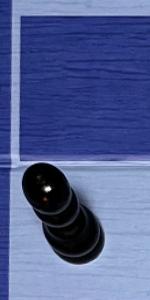
Label: Pawn_Black